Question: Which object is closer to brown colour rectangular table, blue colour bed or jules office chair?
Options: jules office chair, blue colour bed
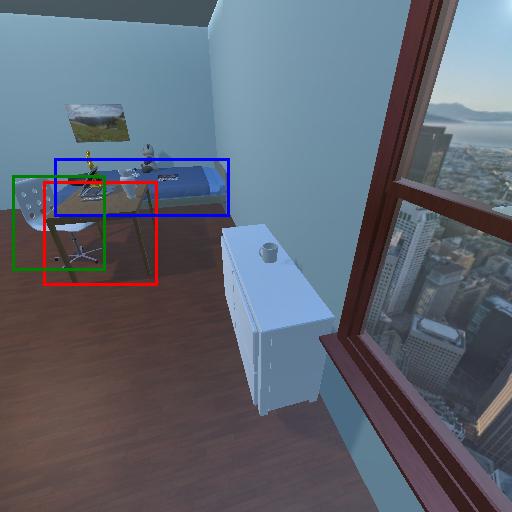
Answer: jules office chair